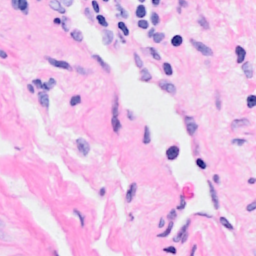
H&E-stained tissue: Breast